Interaction volume radius: 5 \u00c5
Interaction volume height: 30 \u00c5
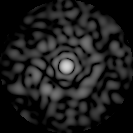
Disorder parameter: 0.8321